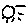
Label: sun